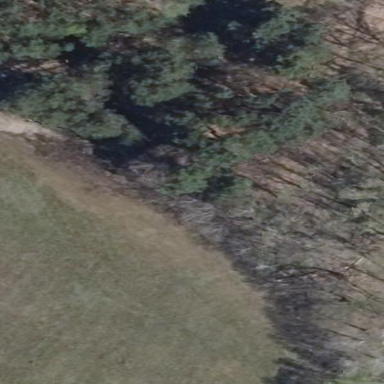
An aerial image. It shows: Forest area.